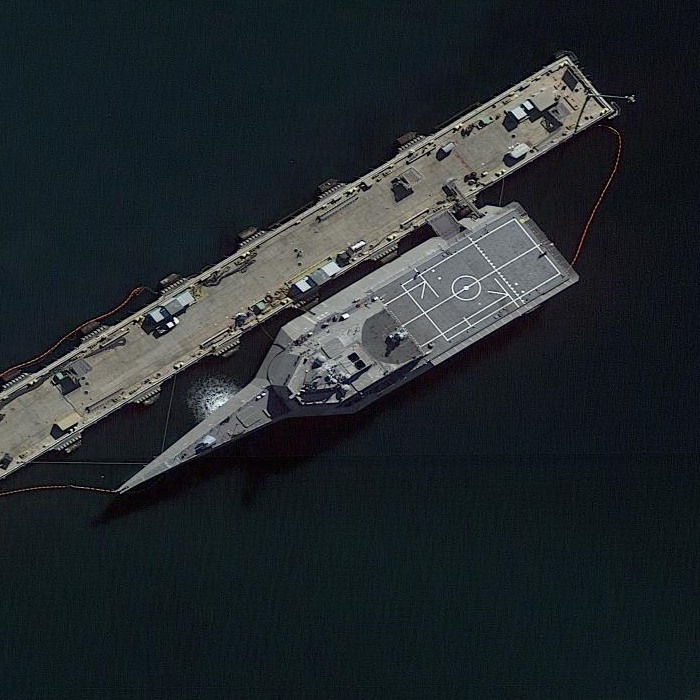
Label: Independence-class_combat_ship